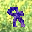
Label: 8